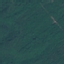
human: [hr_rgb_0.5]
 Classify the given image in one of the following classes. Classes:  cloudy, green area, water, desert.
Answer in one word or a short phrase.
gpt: green area